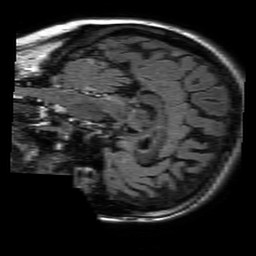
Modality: FLAIR
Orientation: sagittal
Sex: female
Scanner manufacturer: philips
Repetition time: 11 s
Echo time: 0.125 s